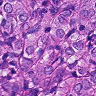
Metastatic tissue present: yes